Question: I am trying to instantiate the String array cool with items from the file "cool.txt" and the same for the array warm except with the text file "warm.txt" the program works to an extent however many elements of the array are labeled as null like this
This is partially correct as they array has all the correct items; just millions of null's after
here is my code
'''
int count2=0;
int count3=0;
String[] filename ={"Cool.txt","Warm.txt"};
String[] cool =new String[30];
String[] warm =new String [3000];
String[][] arrays = new String [][]{cool,warm};
BufferedReader fr;
try
{
for(int i=0; i<2; i++)
{
fr = new BufferedReader(new FileReader(filename[i]));
String line = fr.readLine();
while (line != null)
{
if (i<=0)
{arrays[i][count2]=line;
System.out.println("COOL");
count2++;}
if(i>=1)
{arrays[i][count3]=line;
System.out.println("WARM");
count3++;}
line = fr.readLine();
}
fr.close();
}
System.out.println(Arrays.asList(warm));
System.out.println(Arrays.asList(cool));
}
catch(Exception F){
System.out.println("NUL");
}
}
'''
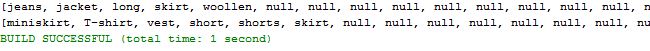
Answer: When you create an array of objects in Java, they are initialized to a default value. For integers, this is 0. For Objects, such as String, this is a null-reference. As your array is made to contain 30000 elements, it will have the elements from your file (about 5), and the rest will not be initialized (null).
If you wish to use a list of Objects that has a variable size, you can look up ArrayLists, or other types of Lists. If you were to replace the following lines:
'''
String[] cool =new String[30];
String[] warm =new String [3000];
'''
and
'''
System.out.println(Arrays.asList(warm));
System.out.println(Arrays.asList(cool));
'''
with
'''
List<String> cool = new ArrayList<String>();
List<String> warm = new ArrayList<String>();
'''
and
'''
System.out.println(warm);
System.out.println(cool);
'''
You would get the correct result.
You were already using lists in a way: the method call 'Arrays.asList' converts the argument to an object of the type List.